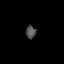
Tissue: lung
Cell type: Epithelial cells
Senescence score: 0.2354
Nuclear area (px): 129
Mean DAPI intensity: 78.574